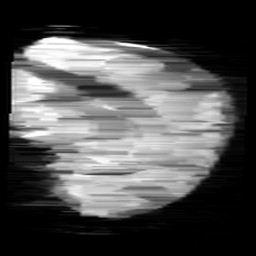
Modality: minIP
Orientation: sagittal
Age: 9
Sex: female
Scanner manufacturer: siemens
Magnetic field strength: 3 T
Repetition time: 0.027 s
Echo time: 0.02 s